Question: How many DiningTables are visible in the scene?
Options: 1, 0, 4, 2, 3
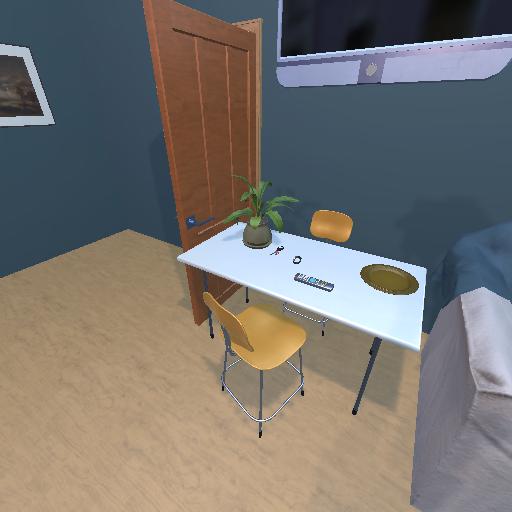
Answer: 1